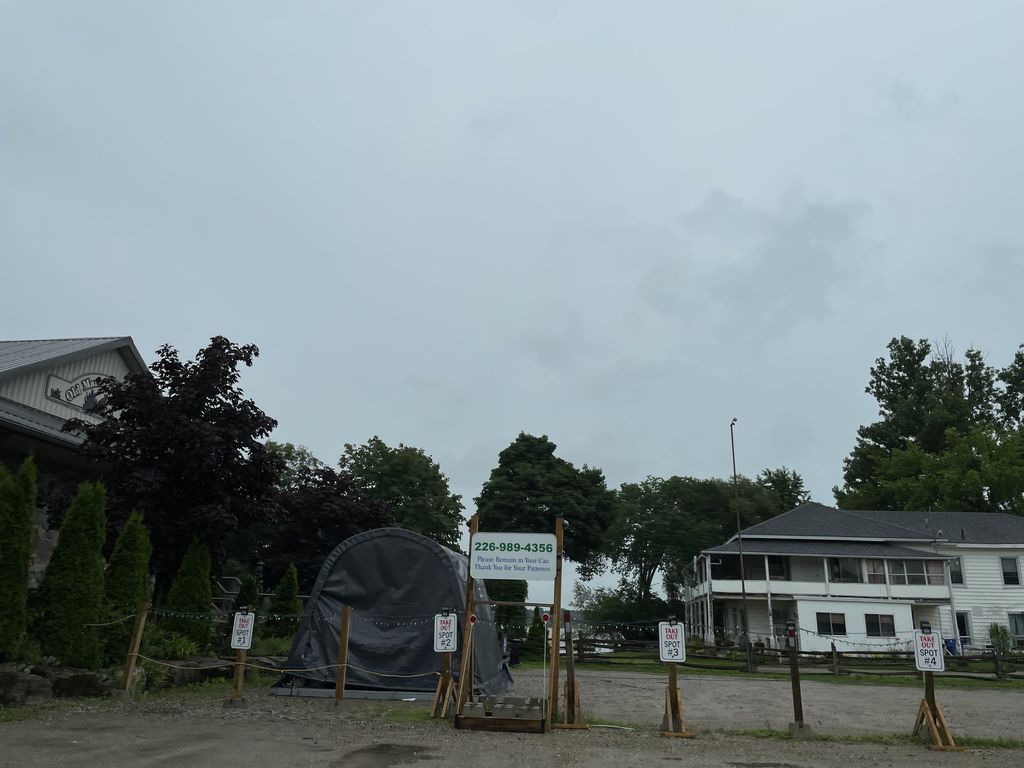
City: kitchener-waterloo